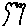
Label: tree